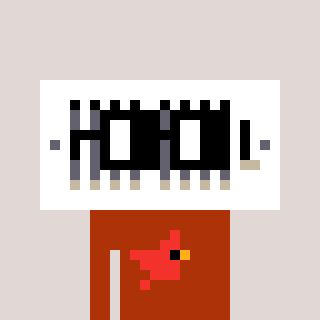
a pixel art character with square black glasses, a vent-shaped head and a hotbrown-colored body on a warm background